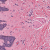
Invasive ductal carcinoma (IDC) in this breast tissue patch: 1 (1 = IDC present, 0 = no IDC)